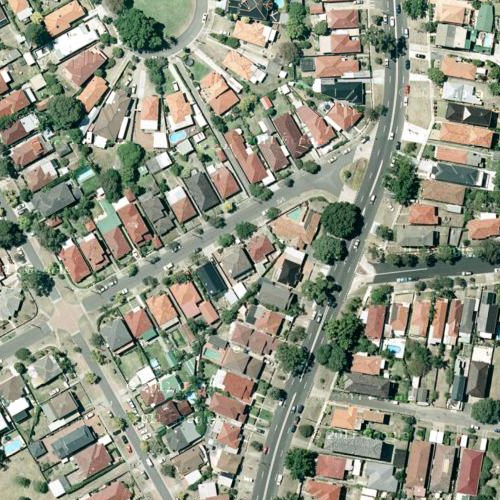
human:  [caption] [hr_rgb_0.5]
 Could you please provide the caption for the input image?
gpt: There are lots of houses arranged neatly while a piece of lawn in the upper right corner .

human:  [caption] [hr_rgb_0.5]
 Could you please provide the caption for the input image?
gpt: A residential area with lots of houses arranged neatly while a piece of lawn beside .

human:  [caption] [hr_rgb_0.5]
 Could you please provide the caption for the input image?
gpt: A residential area with many houses arranged neatly and a lawn in the upper right corner .

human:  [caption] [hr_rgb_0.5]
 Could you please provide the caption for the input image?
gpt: Many houses arranged neatly and a piece of lawn in the upper right corner .

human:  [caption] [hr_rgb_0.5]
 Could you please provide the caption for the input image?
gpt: Many houses arrange neatly and a piece of lawn in the upper right corner .